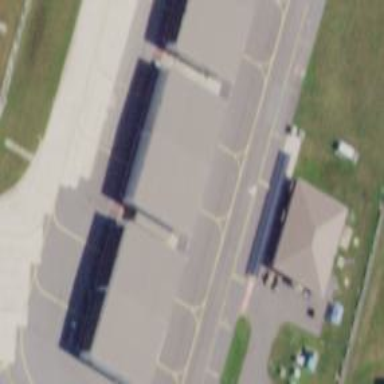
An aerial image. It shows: Image of taxiway at airport.